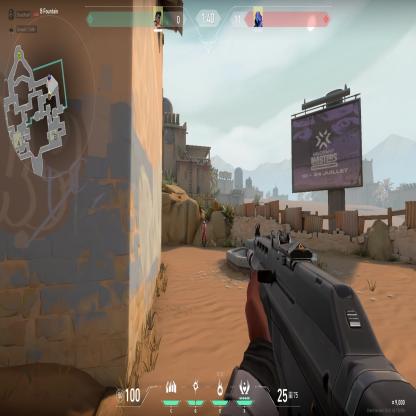
Label: enemy